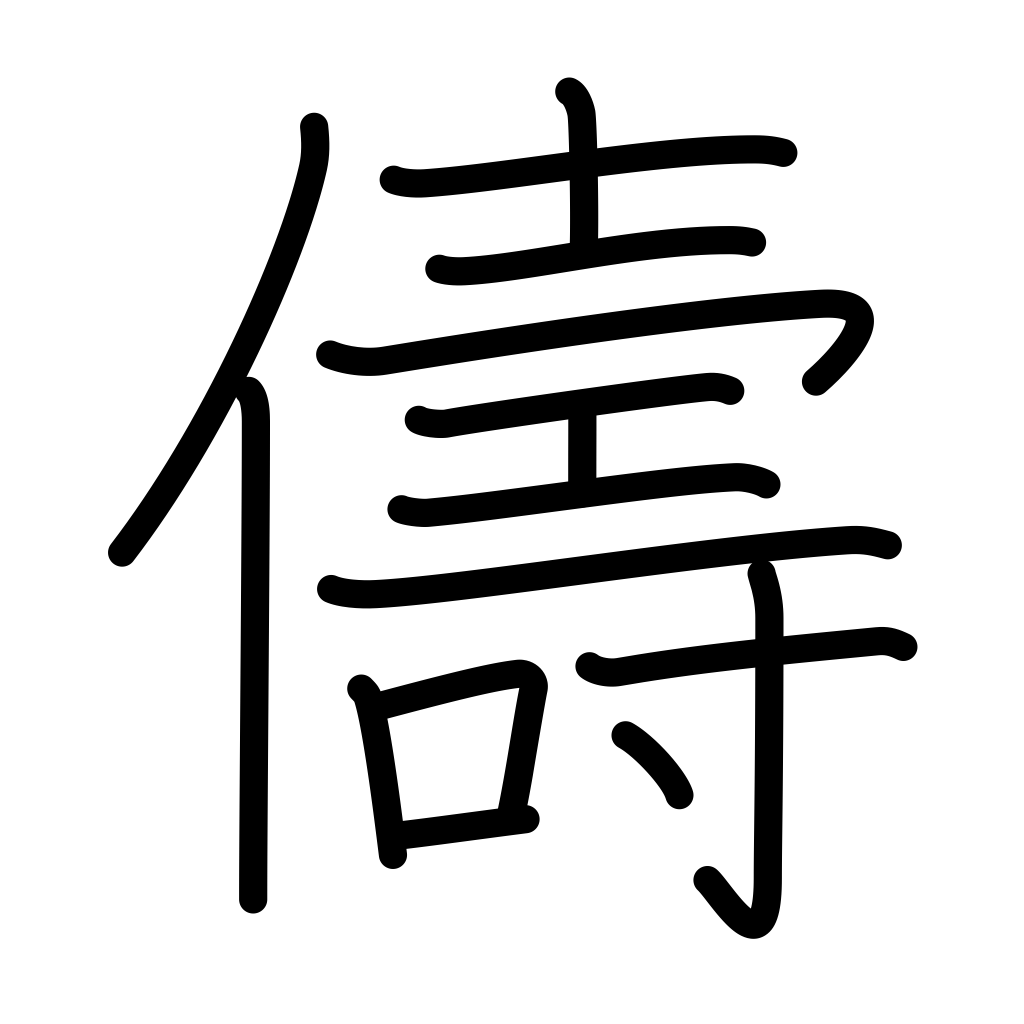
Meaning: companion, similar kind